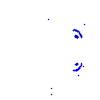
Particle: kaon